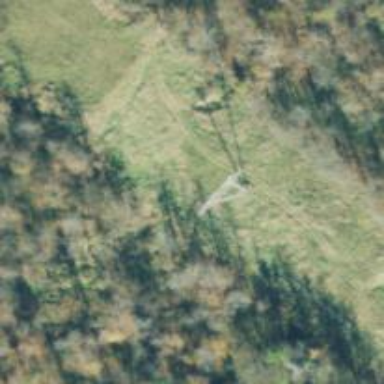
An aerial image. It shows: Lattice structure tower.